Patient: sex F, age 62
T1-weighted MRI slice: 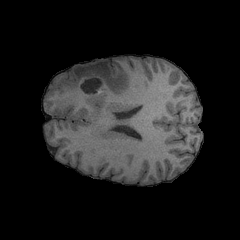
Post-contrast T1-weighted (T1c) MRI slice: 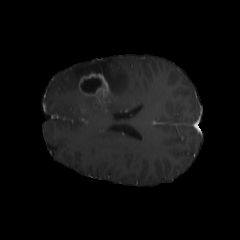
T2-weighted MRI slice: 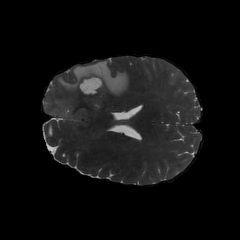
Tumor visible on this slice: yes
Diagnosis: Glioblastoma, IDH-wildtype
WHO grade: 4